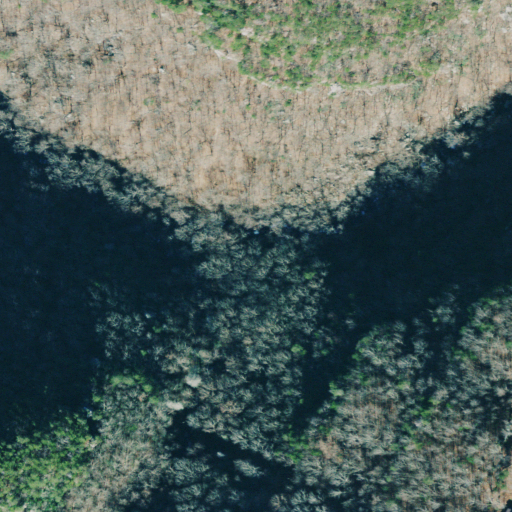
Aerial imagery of valley in Georgia named McKaig Gulf containing deciduous forest, mixed forest, evergreen forest, herbaceous wetlands, and open water